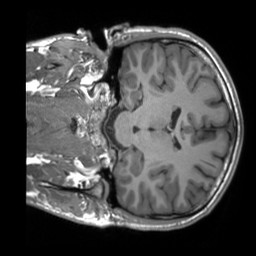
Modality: T1w
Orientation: coronal
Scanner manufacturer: siemens
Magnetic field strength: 3 T
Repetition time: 2.3 s
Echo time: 0.00207 s